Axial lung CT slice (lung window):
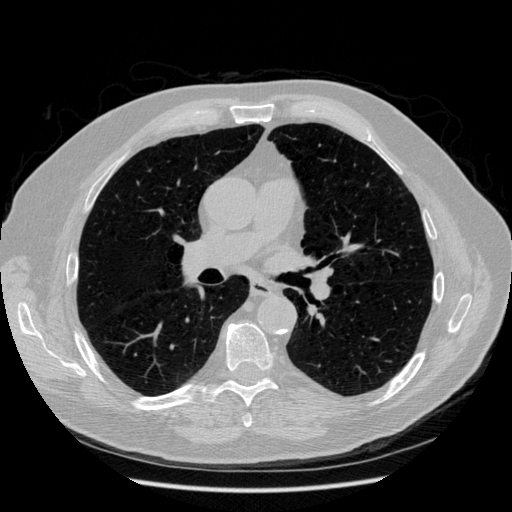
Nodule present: no